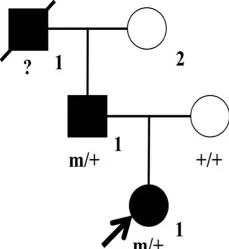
(A,B) Individuals carrying the NPRL2 mutation are indicated by "m/+". Individuals with negative mutation are indicated by "+/+", and individuals without blood samples are indicated by.
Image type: pathology (giemsa)